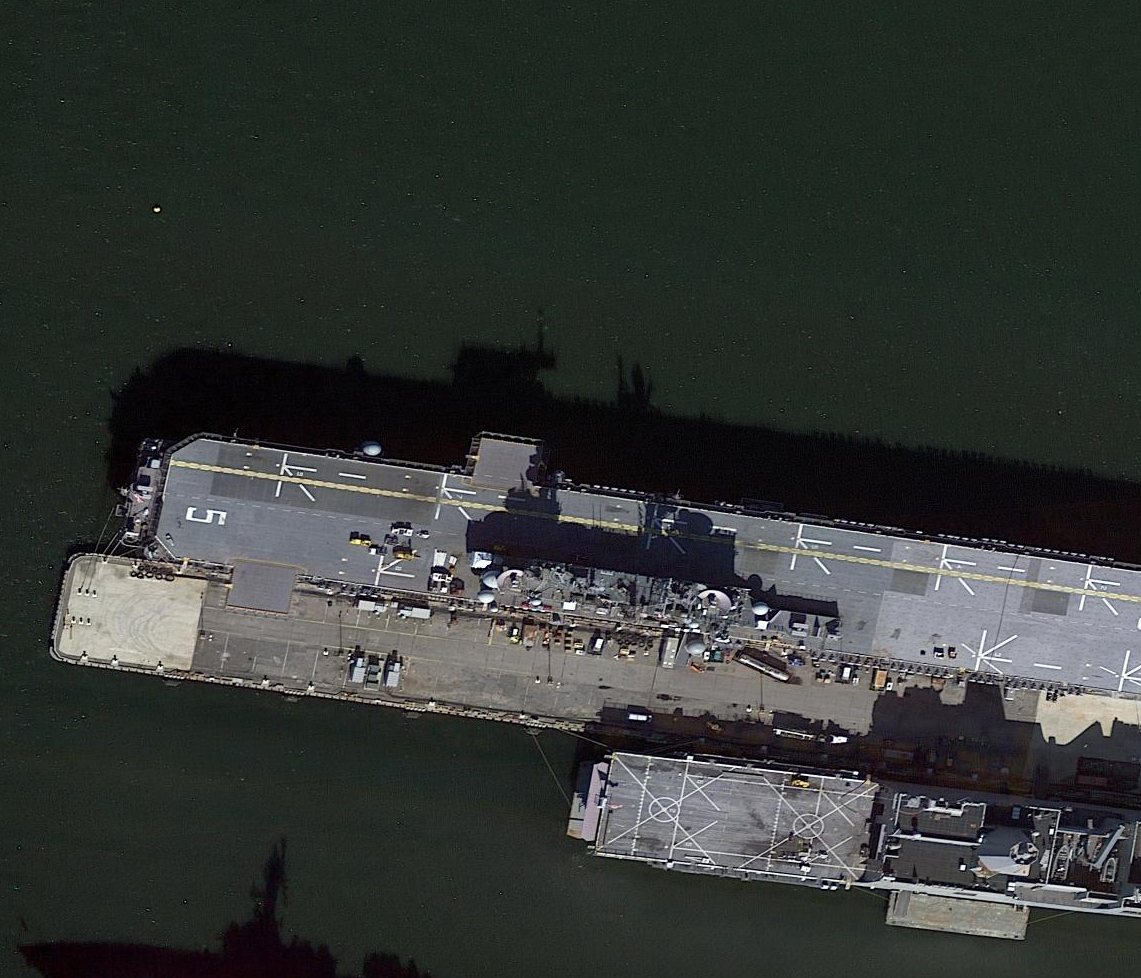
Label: assault